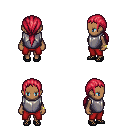
a pixel art fantasy rpg character, female body template, human, dark skin, steel chest armor, red pants, ruby red ponytail hairstyle, bracelets, ghillies, four views (front, back, left, right), 2x2 character sprite sheet, small pixel art, hard edges, no anti-aliasing